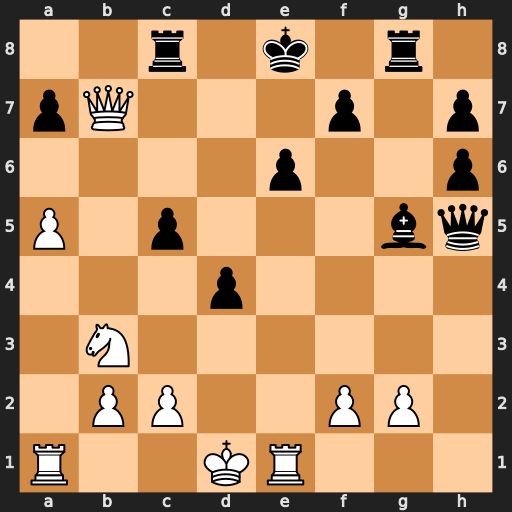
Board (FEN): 2r1k1r1/pQ3p1p/4p2p/P1p3bq/3p4/1N6/1PP2PP1/R2KR3
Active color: w
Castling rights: -
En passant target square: -
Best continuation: g4 Qxg4+ f3 Qf5 Qxc8+